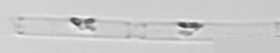
Label: Cerataulina_pelagica